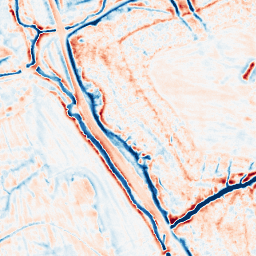
Category: edge_preserving
Decomposition family: bilateral
Decomposition parameters: d: 15
sigma_color: 25
sigma_space: 25
Upsampling method: sinc_hamming
Upsampling parameters: scale: 2
kernel_size: 4
Upsampling scale: 2